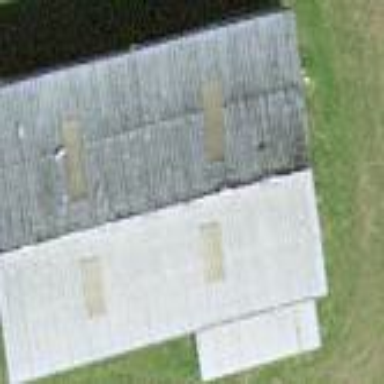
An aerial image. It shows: Gabled barn with distinct roof shape.